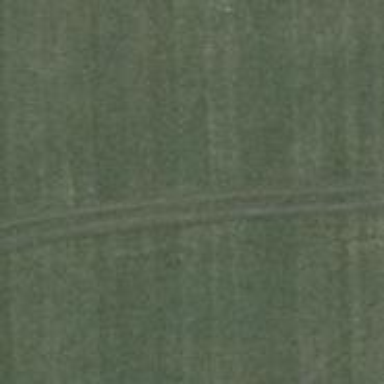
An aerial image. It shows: Track with grade5 tracktype.